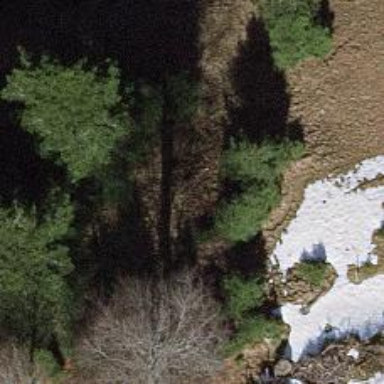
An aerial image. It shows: Single tag "natural: tree."